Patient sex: M
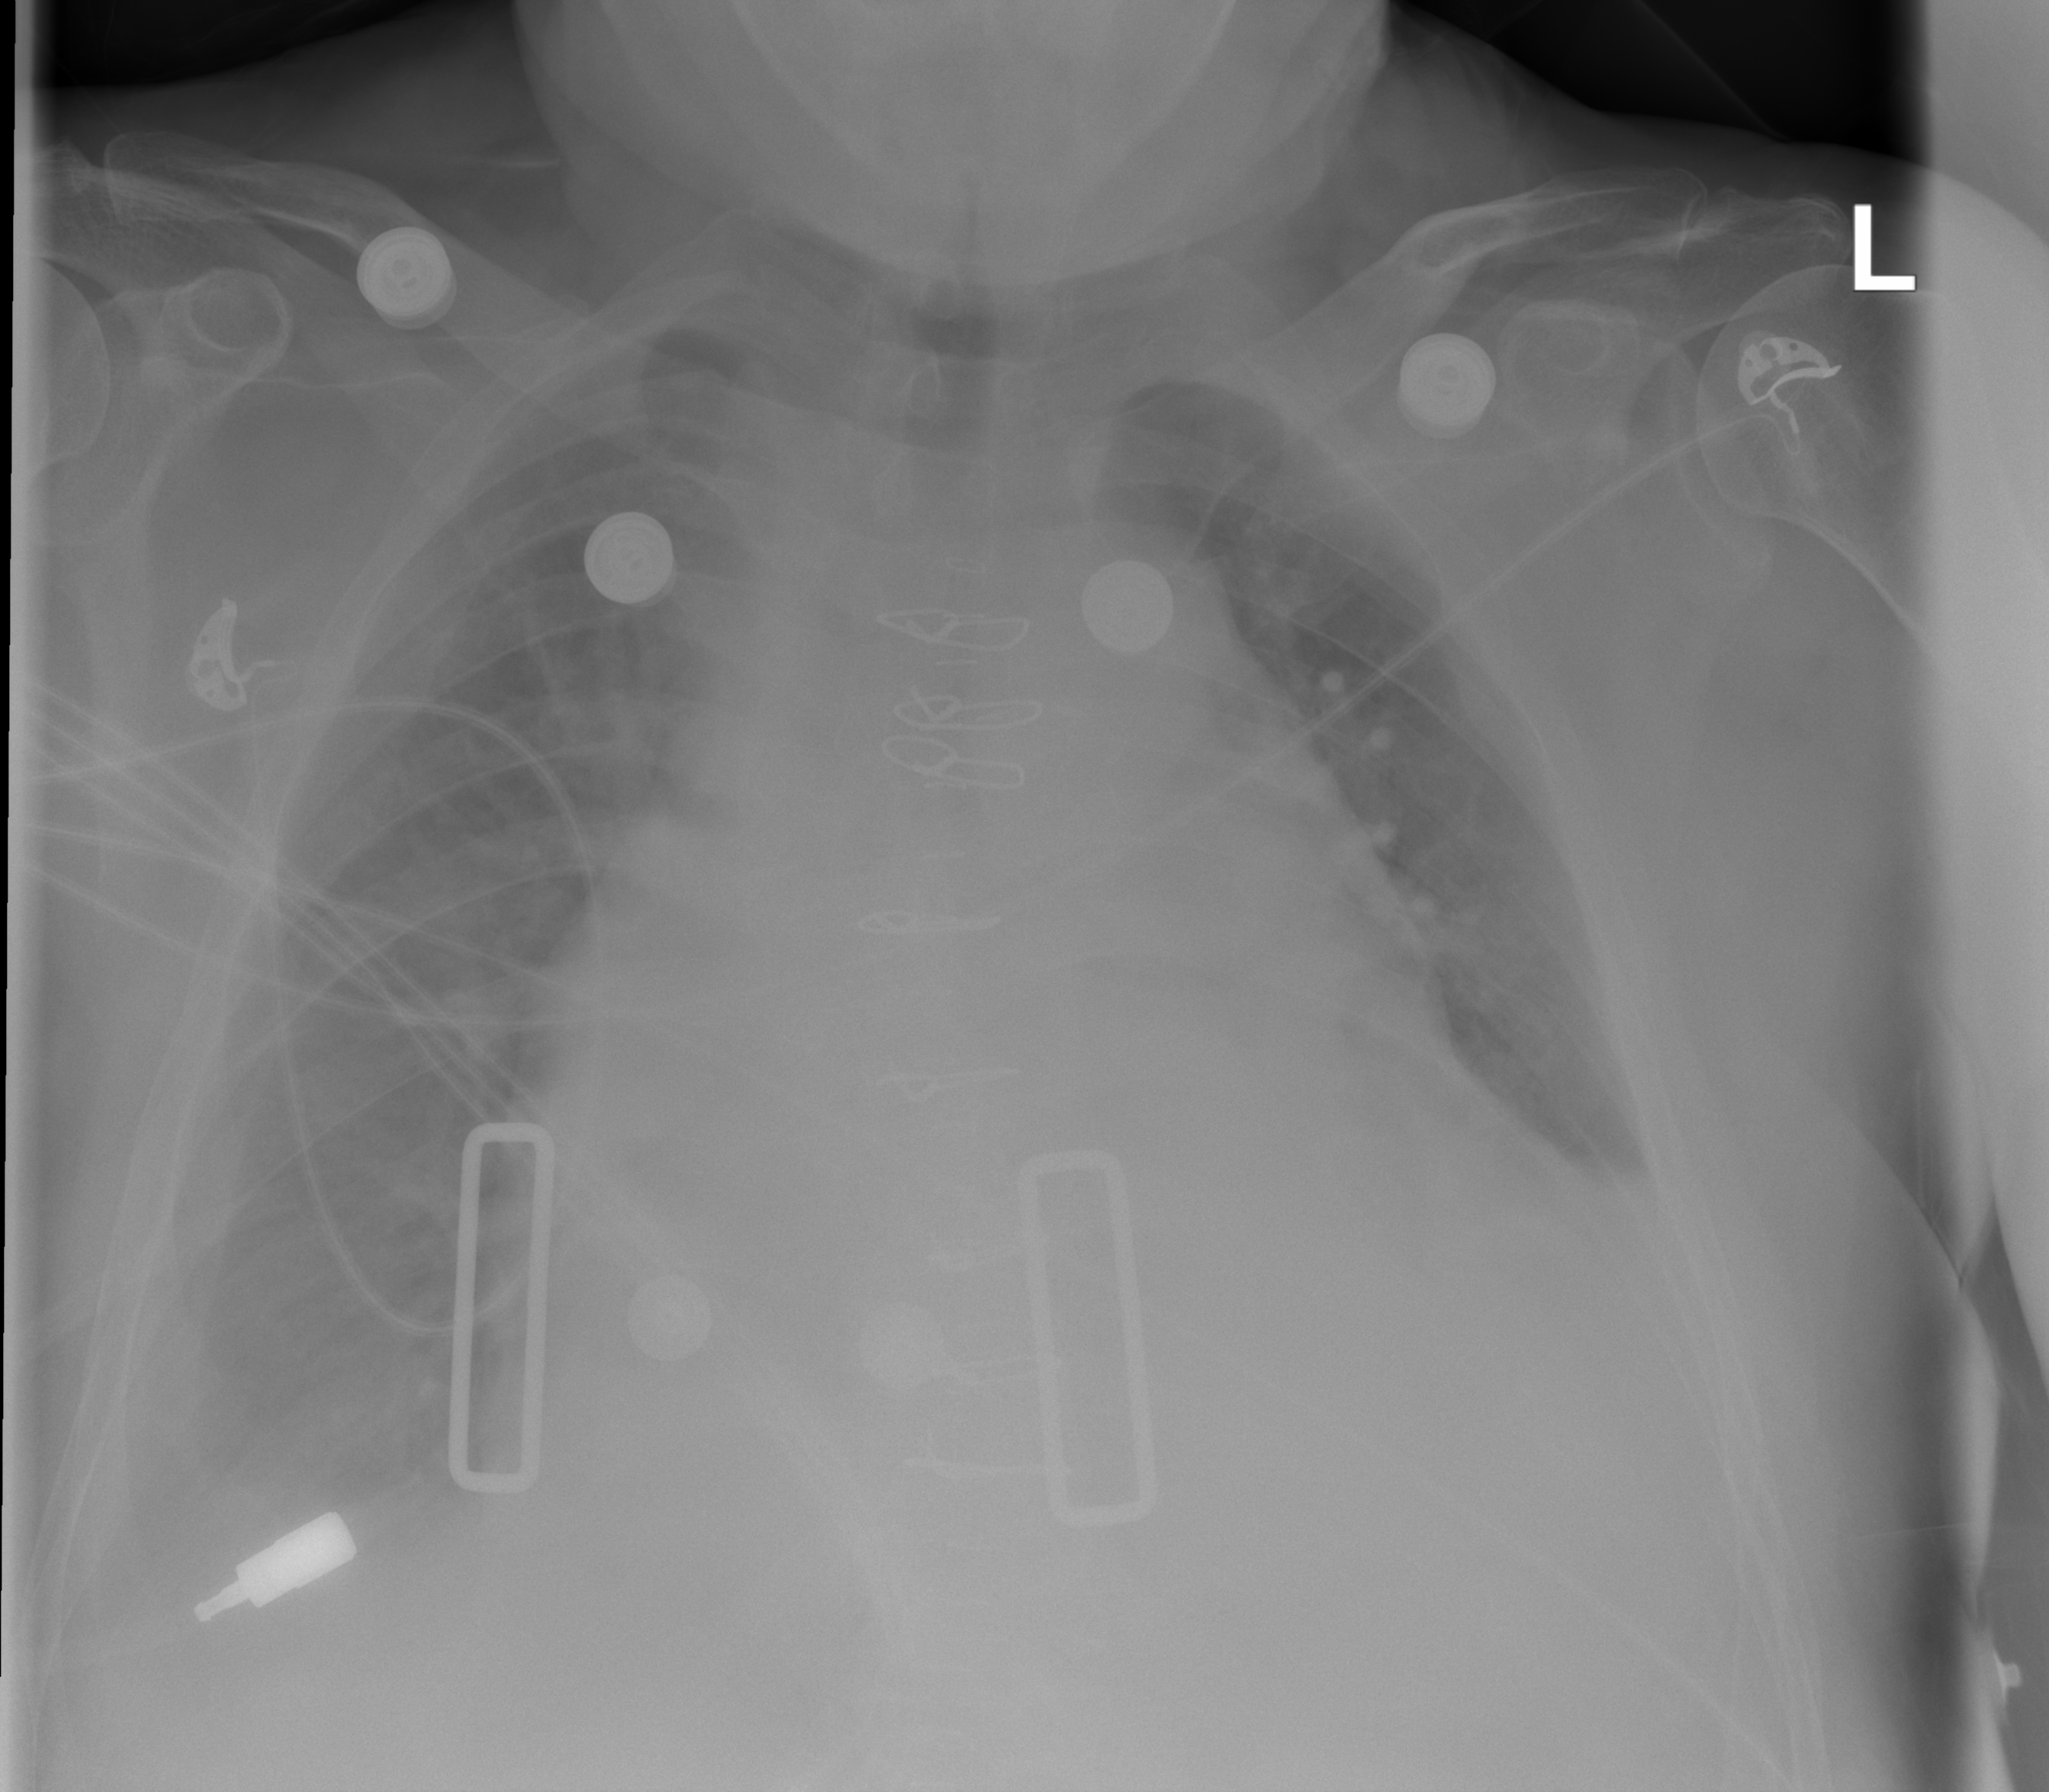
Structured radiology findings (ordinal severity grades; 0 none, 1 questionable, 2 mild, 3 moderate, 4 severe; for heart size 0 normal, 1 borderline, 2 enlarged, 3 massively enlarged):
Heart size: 3
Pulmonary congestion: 2
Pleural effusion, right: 2
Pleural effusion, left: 2
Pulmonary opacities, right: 0
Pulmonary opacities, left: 0
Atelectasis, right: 2
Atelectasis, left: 2